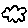
Label: cloud